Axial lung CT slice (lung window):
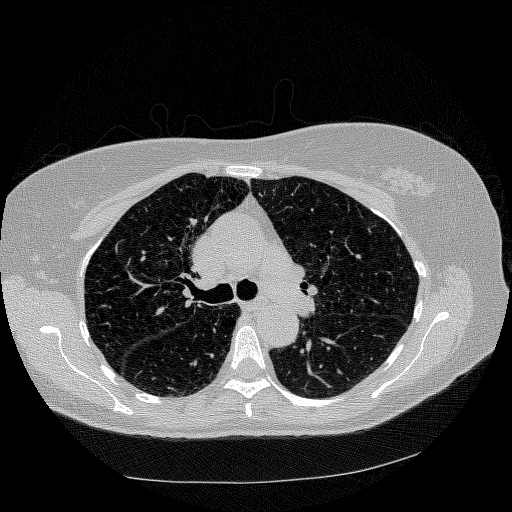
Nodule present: no